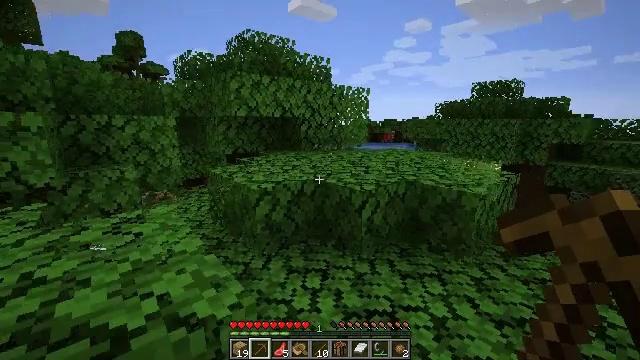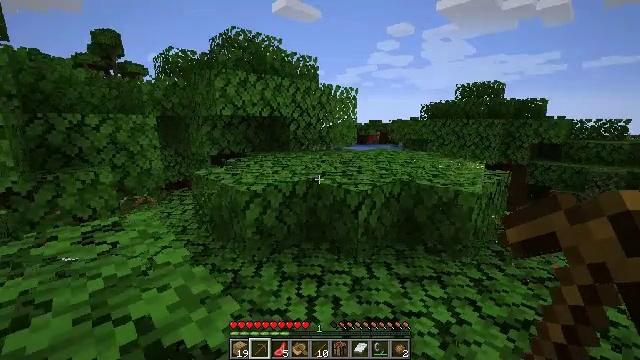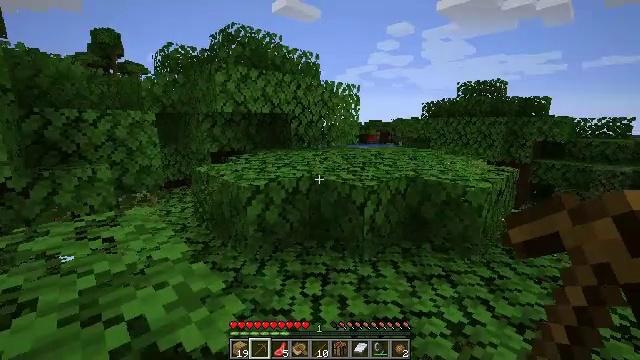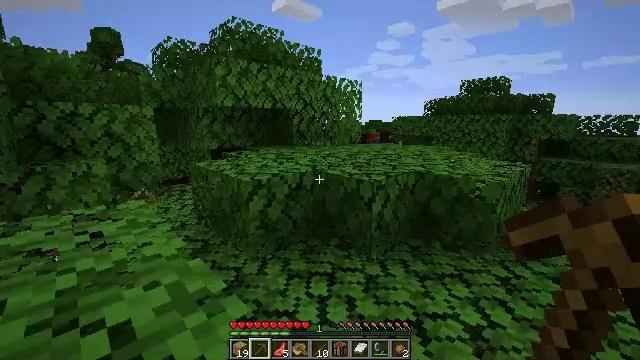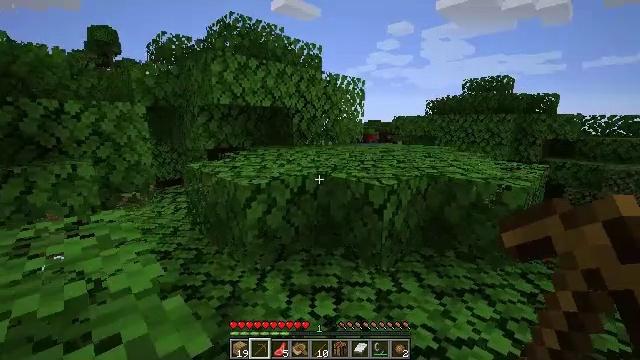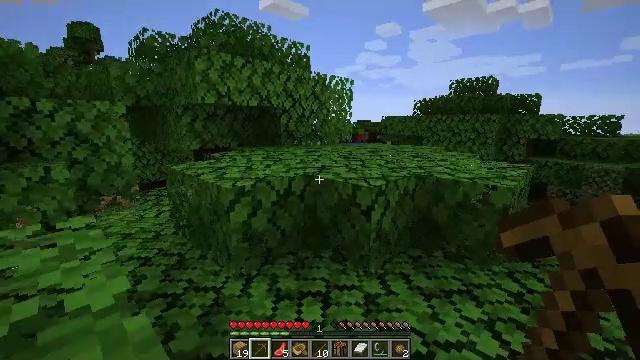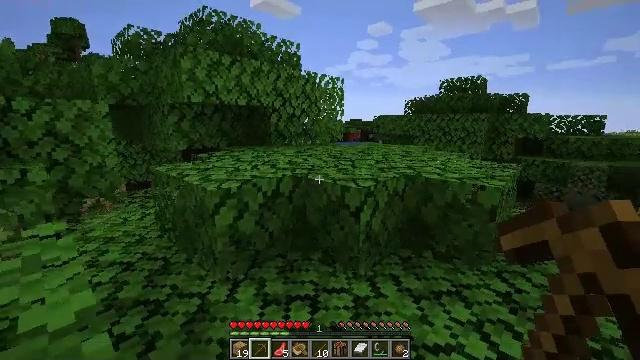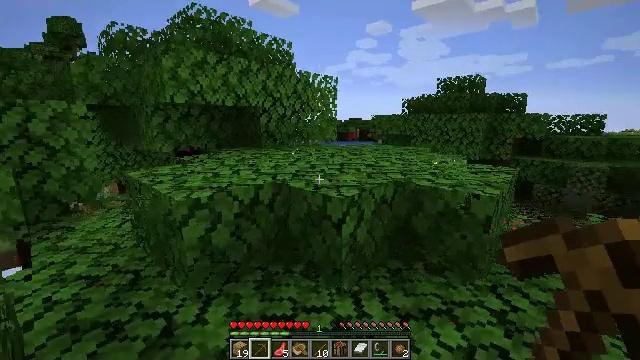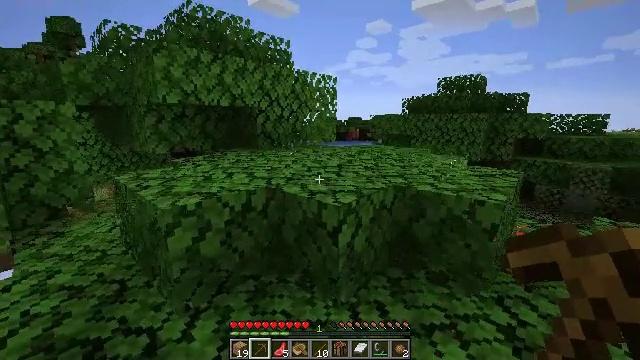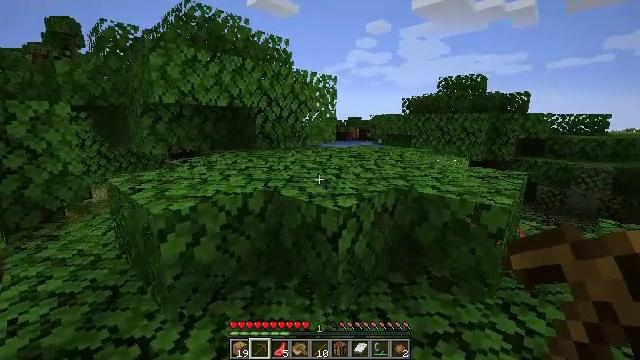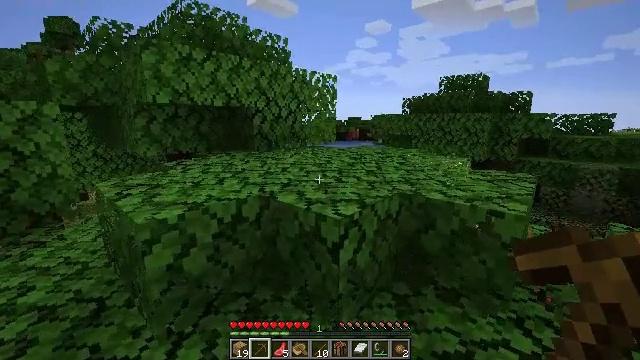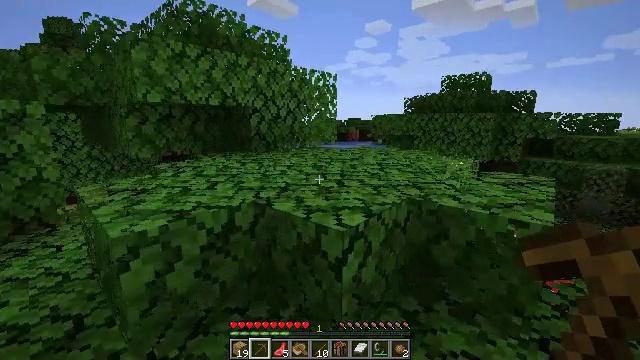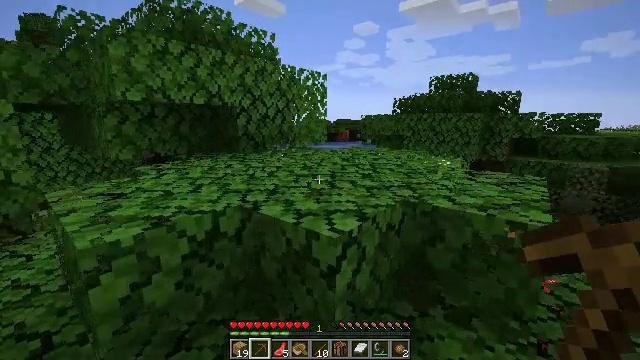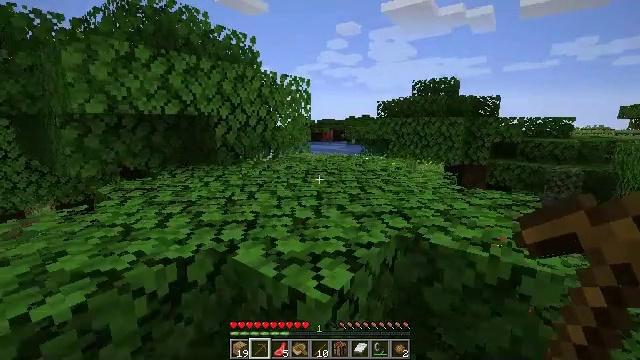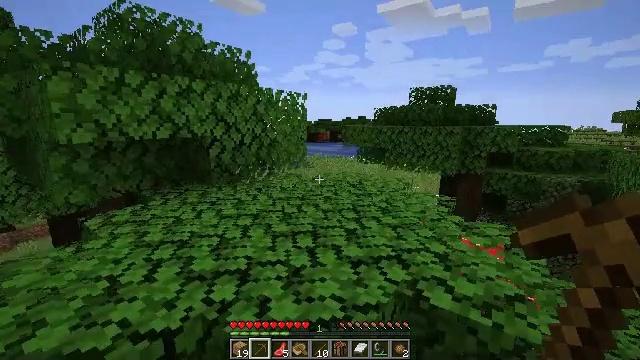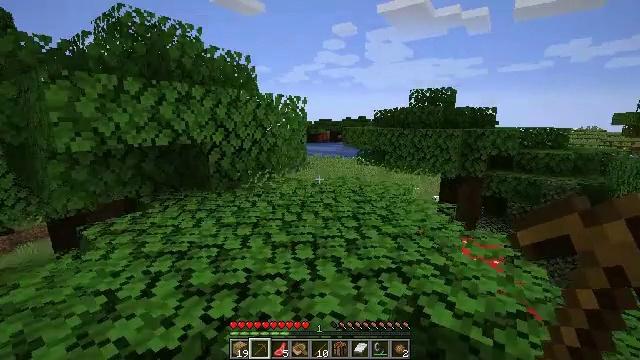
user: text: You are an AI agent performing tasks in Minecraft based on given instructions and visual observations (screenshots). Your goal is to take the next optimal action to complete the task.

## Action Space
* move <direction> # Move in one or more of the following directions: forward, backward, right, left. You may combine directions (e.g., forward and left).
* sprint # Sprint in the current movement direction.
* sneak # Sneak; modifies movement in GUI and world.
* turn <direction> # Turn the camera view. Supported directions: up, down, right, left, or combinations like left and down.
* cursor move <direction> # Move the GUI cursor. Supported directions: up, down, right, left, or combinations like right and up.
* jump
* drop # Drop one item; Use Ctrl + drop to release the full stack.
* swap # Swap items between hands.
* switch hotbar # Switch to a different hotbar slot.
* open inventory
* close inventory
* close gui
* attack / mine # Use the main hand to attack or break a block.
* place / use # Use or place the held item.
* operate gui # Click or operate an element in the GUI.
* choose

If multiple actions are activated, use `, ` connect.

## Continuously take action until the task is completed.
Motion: motion action
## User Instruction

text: Gather dark oak leaves from the canopy.
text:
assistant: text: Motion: move forward, turn right
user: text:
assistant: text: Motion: move forward
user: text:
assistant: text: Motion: move forward
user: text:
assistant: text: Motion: move forward
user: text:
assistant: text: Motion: move forward, turn right
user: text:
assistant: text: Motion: move forward, turn right
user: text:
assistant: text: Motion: move forward
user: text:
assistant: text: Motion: move forward
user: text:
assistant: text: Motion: move forward
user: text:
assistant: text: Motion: move forward
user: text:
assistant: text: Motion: move forward
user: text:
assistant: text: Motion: move forward, turn right
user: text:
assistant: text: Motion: move forward, turn right, jump
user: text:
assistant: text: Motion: move forward, jump
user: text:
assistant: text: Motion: move forward, jump
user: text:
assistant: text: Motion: move forward, jump
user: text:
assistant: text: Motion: move forward
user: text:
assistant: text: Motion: move forward and move right
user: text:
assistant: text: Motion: move forward and move right
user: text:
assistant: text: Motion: move forward and move right
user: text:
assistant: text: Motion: move forward and move right
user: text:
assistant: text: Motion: move forward and move right, turn left
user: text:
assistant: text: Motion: move forward and move right, turn left
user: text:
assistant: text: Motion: move forward and move right, turn left
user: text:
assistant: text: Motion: move forward and move right
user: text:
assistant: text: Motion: move forward and move right
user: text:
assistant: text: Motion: move forward and move right, turn left
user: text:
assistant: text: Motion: move forward and move right, turn left
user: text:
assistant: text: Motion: move forward and move right, turn left
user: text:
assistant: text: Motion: move forward and move right, turn left